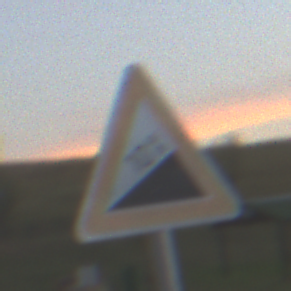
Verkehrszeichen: Steigung10
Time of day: SunriseSunset
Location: Outdoor (RoadRail)
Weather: PartlyCloudy
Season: NotSpecified
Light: Natural